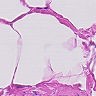
Metastatic tissue present: no